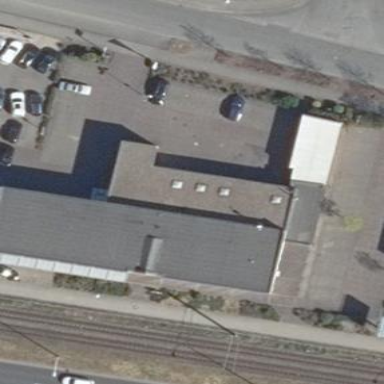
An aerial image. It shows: Building that houses car shop.